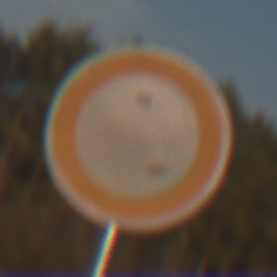
Verkehrszeichen: VerbotFahrzeugeAllerArt
Umgebung: Outdoor, Nature
Tageszeit: SunriseSunset
Wetter: PartlyCloudy
Licht: Natural
Jahreszeit: NotSpecified
Kontrast: HighContrast